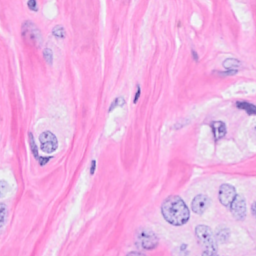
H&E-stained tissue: Breast